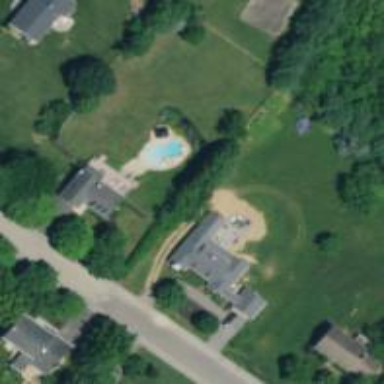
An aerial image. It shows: Swimming pool located in leisure land.